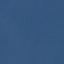
Land use / land cover: SeaLake